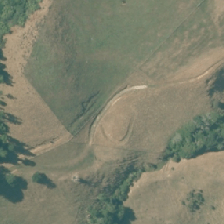
Land cover: high_producing_grassland